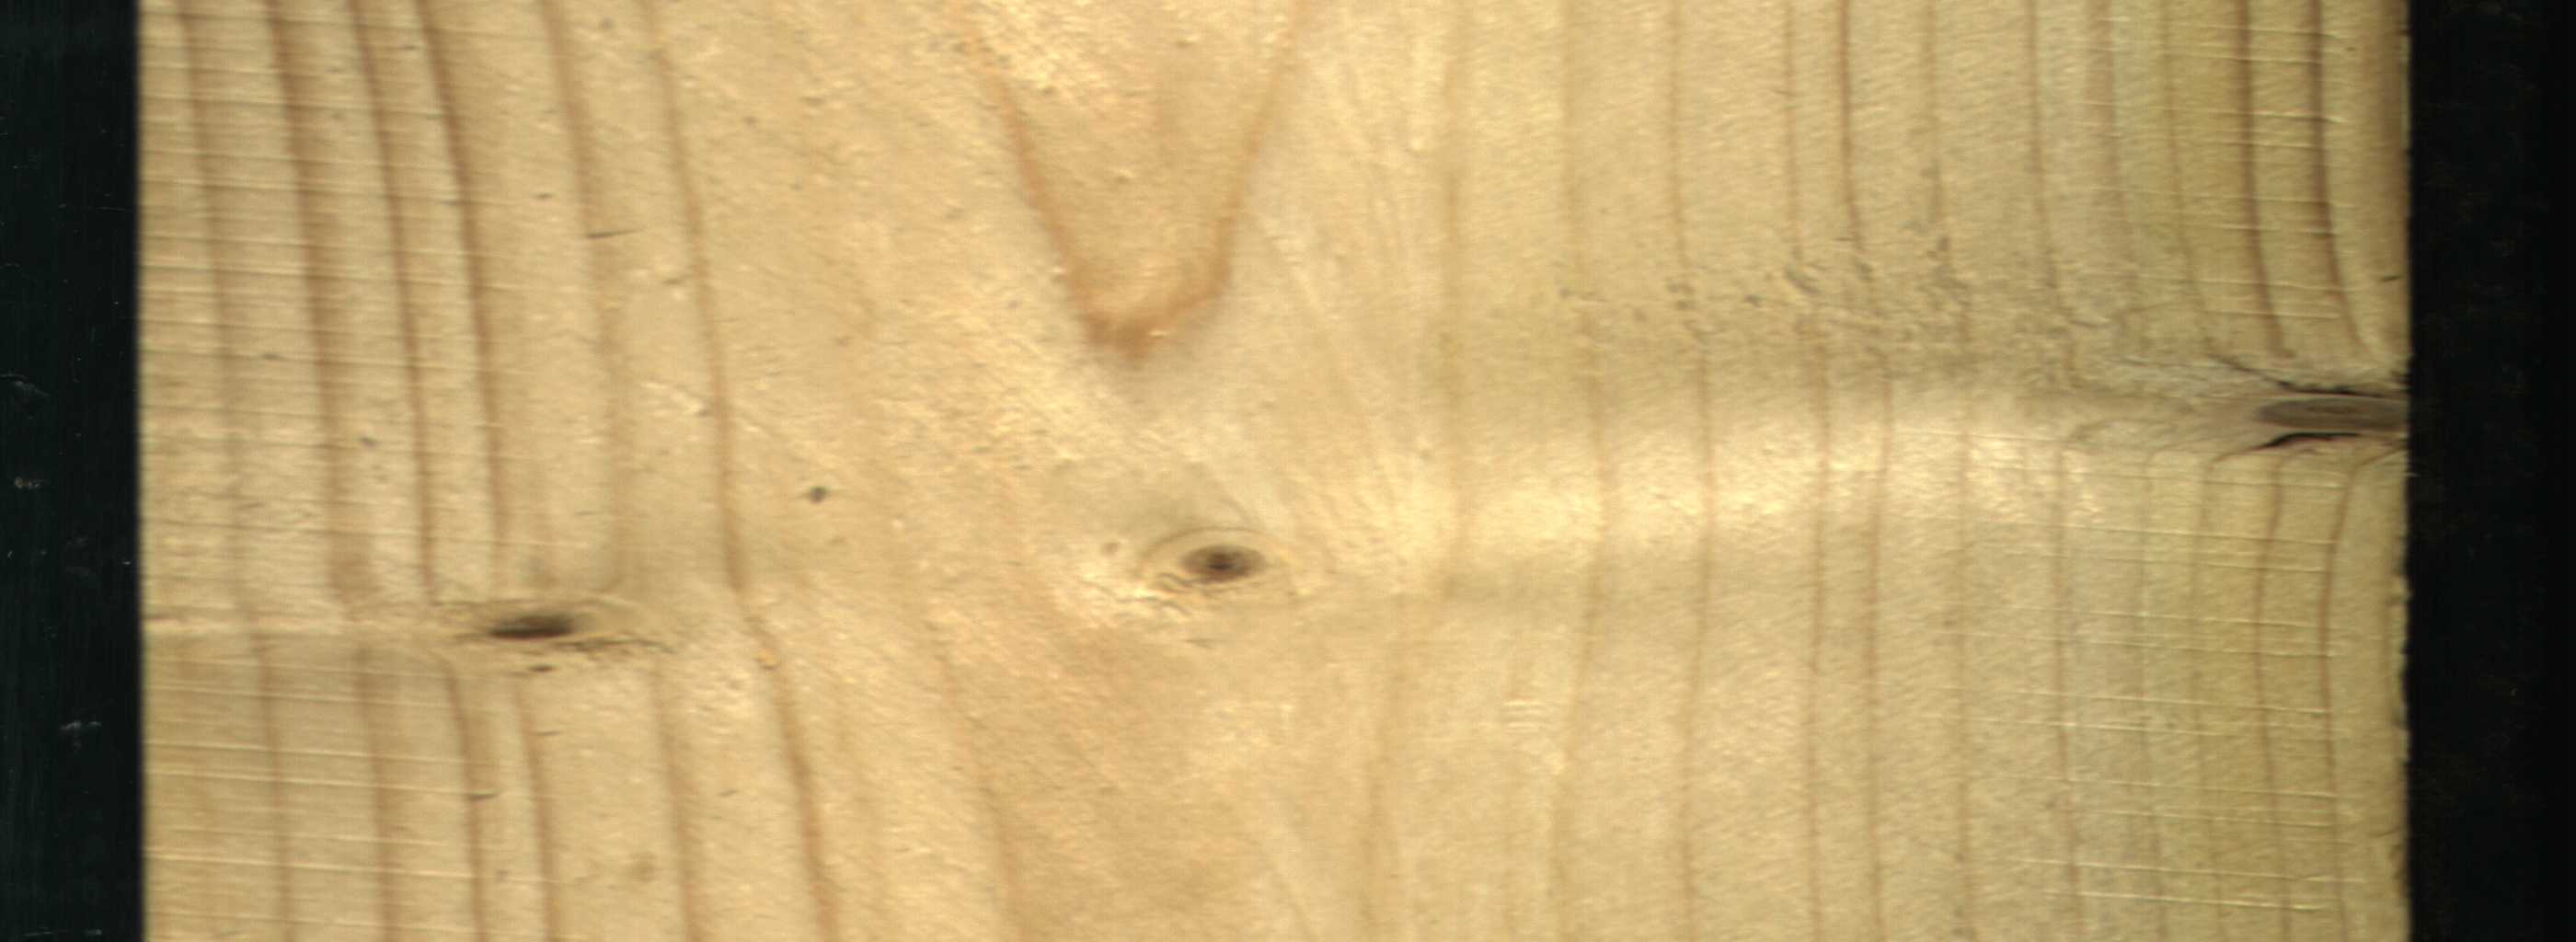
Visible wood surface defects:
Dead_Knot
Live_Knot
Live_Knot